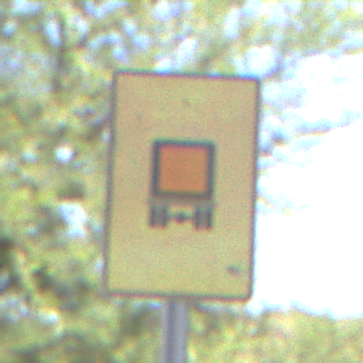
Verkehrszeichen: KennzeichnungspflichtigeFahrzeugeGefaehrlicheGueterOhnePfeilsymbol
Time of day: Midday
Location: Roofed (Underpass)
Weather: Clear
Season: NotSpecified
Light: Natural